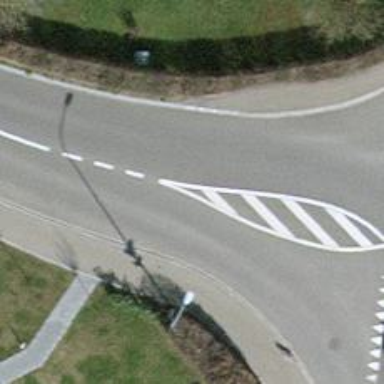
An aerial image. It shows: Footway with asphalt surface and crossing.